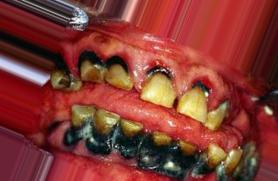
Condition: Tooth Discoloration